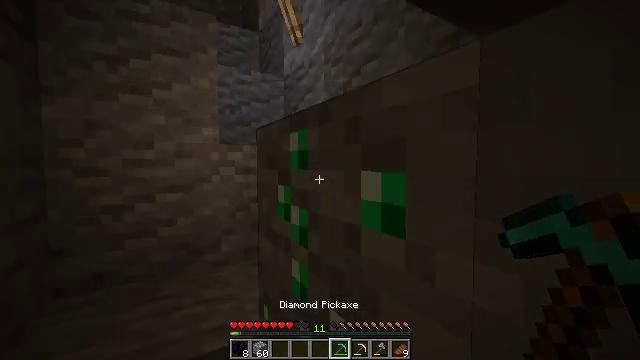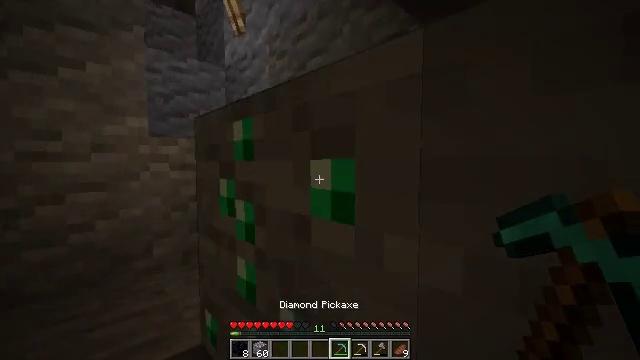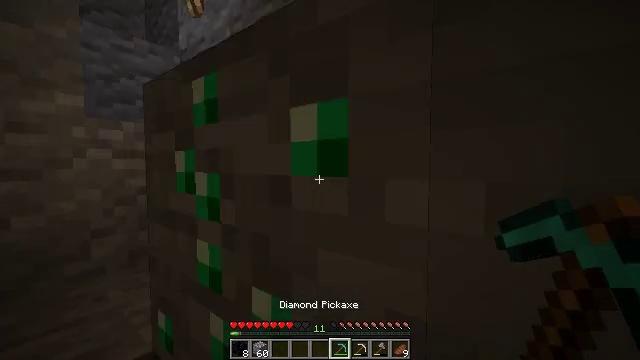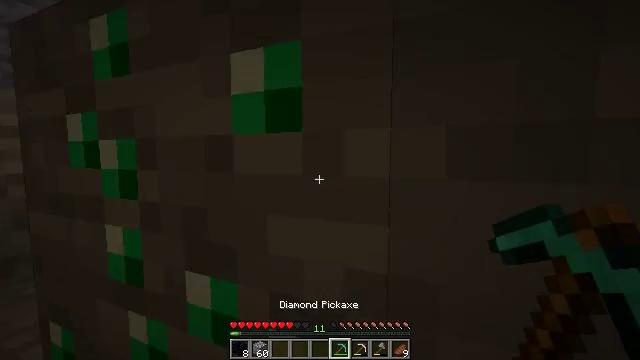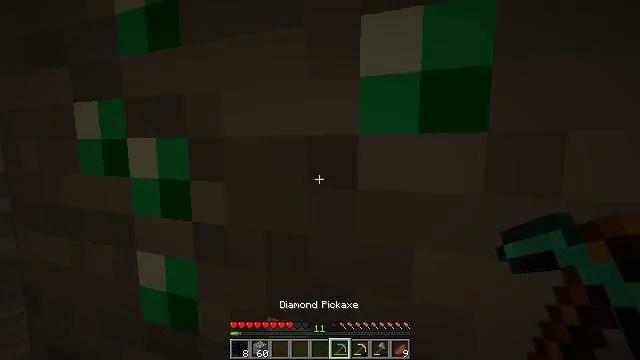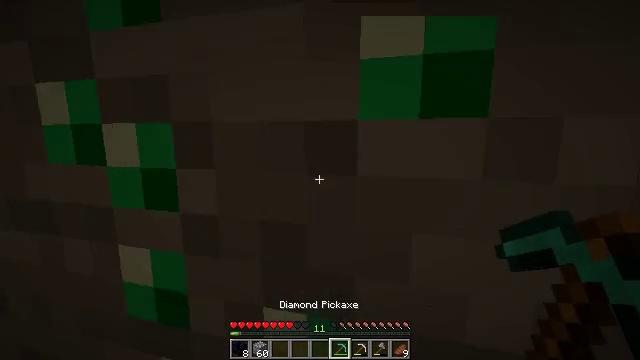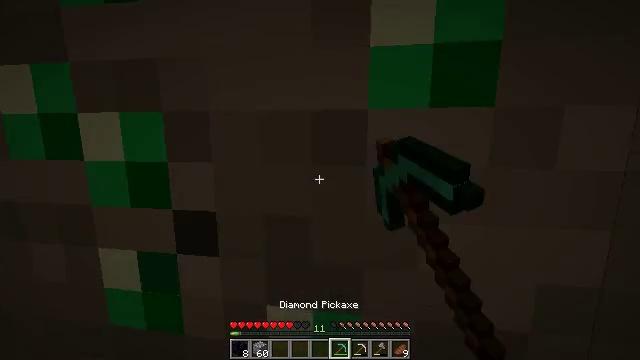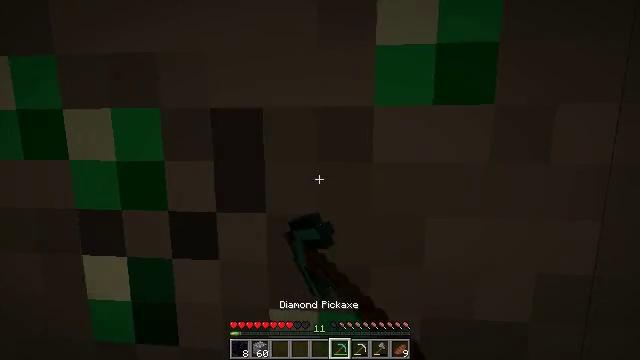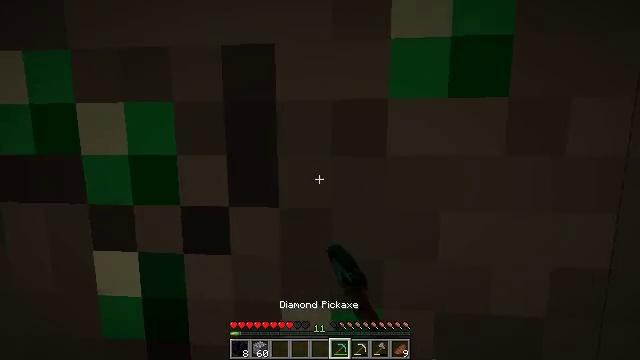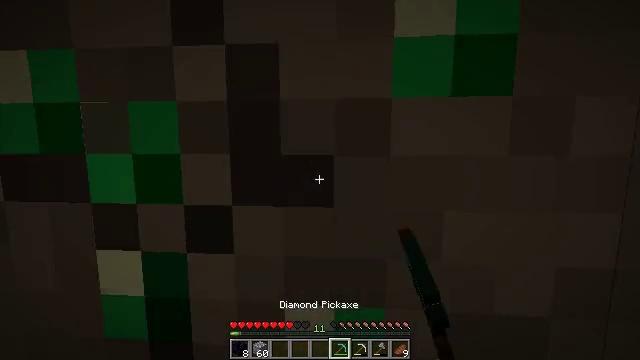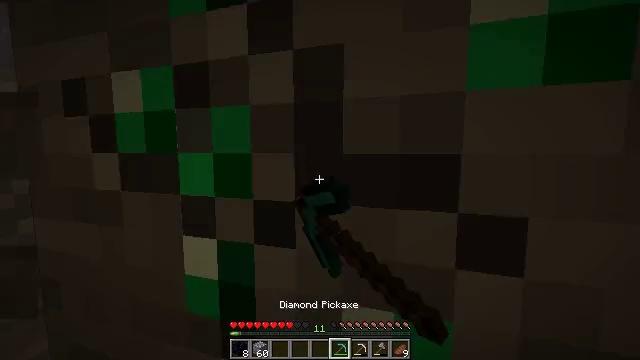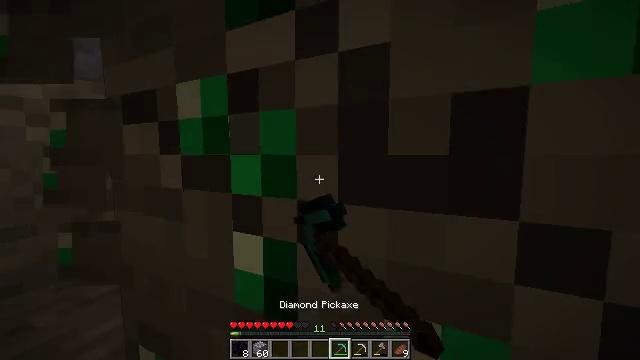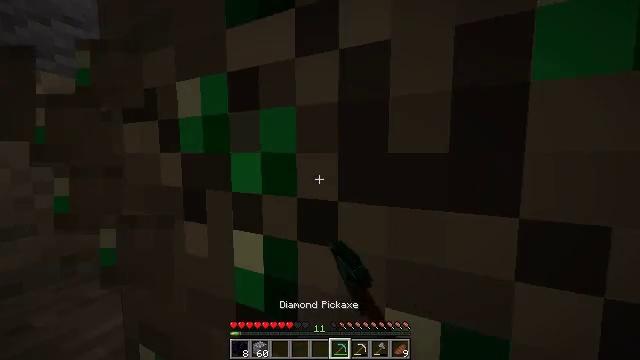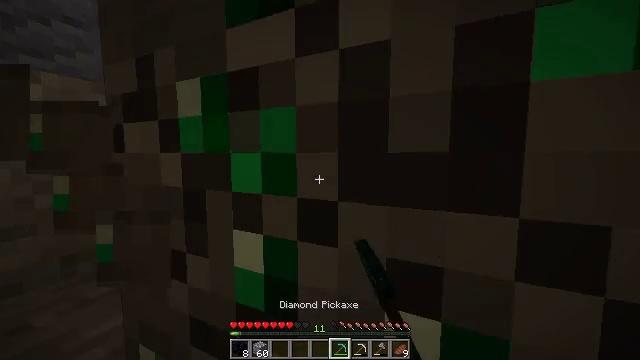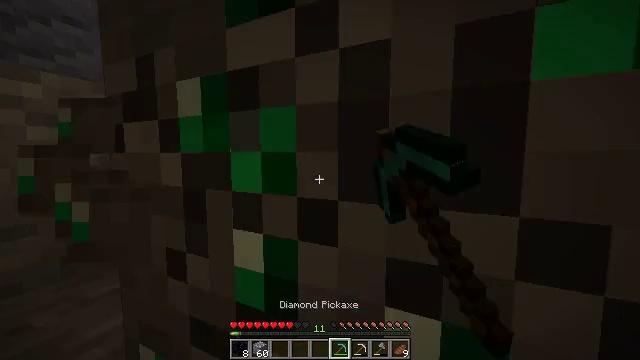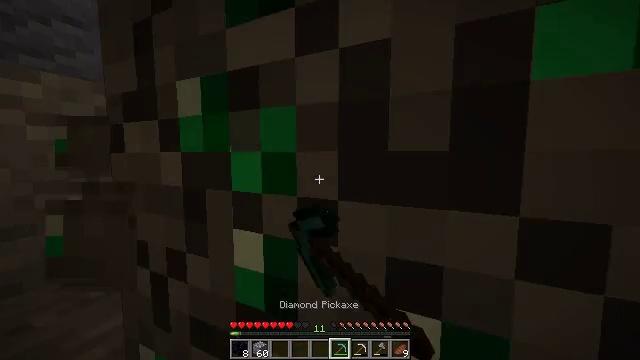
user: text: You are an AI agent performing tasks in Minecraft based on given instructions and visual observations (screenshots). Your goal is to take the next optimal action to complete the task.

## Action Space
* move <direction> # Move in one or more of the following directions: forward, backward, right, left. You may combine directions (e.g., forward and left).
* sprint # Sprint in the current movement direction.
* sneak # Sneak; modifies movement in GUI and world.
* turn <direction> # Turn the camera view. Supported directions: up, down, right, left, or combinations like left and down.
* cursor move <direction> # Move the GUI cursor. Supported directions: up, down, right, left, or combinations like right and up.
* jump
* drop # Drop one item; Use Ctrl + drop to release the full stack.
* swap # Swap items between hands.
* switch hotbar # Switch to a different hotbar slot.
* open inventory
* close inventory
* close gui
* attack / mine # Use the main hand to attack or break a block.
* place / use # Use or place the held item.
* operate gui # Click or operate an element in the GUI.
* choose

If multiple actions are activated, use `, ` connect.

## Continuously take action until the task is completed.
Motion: motion action
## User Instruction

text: Use a pickaxe to gather emerald ore.
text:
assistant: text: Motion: move forward and move left, turn right
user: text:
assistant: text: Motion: move forward and move left, turn right
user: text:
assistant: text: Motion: move forward and move left, turn right and down
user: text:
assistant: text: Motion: turn right and down
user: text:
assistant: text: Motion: turn right and down, attack / mine
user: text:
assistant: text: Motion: turn right, attack / mine
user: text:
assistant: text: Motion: turn right and up, attack / mine
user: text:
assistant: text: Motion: attack / mine
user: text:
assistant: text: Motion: attack / mine
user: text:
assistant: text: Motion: turn left, attack / mine
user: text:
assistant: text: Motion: turn left, attack / mine
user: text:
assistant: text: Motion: attack / mine
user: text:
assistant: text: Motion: attack / mine
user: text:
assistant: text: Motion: attack / mine
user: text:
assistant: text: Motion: attack / mine
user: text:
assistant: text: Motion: attack / mine
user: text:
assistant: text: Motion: attack / mine
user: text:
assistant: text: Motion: attack / mine
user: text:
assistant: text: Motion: attack / mine
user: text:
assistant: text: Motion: attack / mine
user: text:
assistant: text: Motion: attack / mine